Interaction volume radius: 10 \u00c5
Interaction volume height: 25 \u00c5
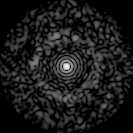
Disorder parameter: 0.831